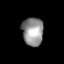
Tissue: lung
Cell type: Epithelial cells
Senescence score: 0.1783
Nuclear area (px): 590
Mean DAPI intensity: 146.797